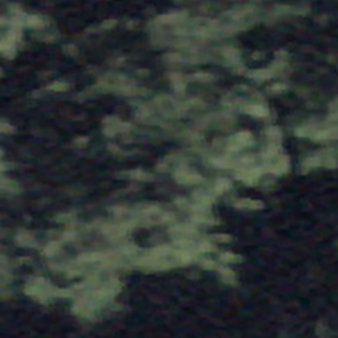
Label: other